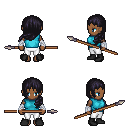
a pixel art fantasy rpg character, female body template, human, dark skin, teal sleeveless shirt, white pants, raven left-swept hairstyle, white cloth bandages, black shoes, spear, four views (front, back, left, right), 2x2 character sprite sheet, small pixel art, hard edges, no anti-aliasing